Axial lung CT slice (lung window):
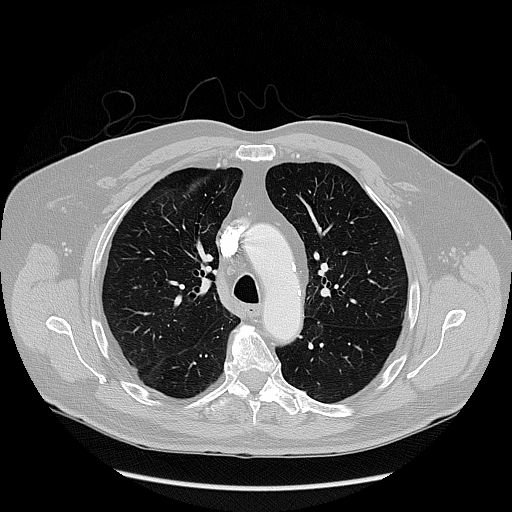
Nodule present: no